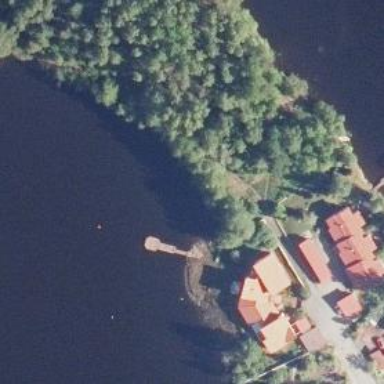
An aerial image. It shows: Man-made pier.